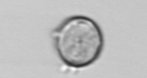
Label: Thalassiosira